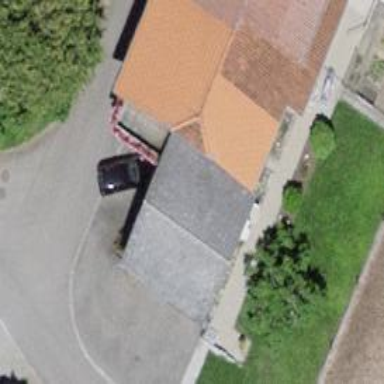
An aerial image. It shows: Garage building.